Field crop: maize
Growth stage: 1
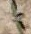
Species: atriplex